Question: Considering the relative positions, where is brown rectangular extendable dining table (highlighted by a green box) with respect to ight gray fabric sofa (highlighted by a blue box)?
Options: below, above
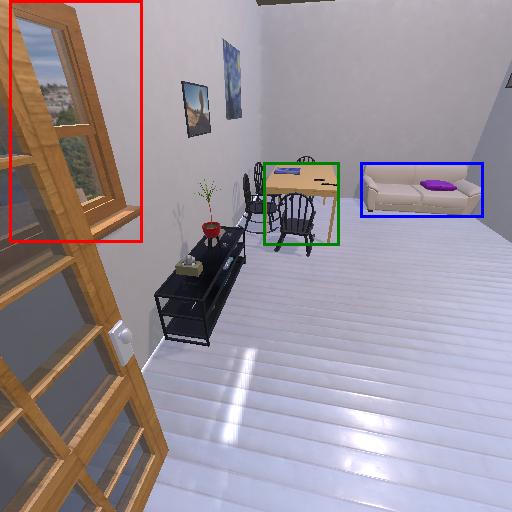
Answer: below